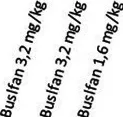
Conditioning regimen: fludarabine 30 mg/m2/day i. v. over 30 min (total 180 mg/m2). Busulfan 3,2/1,6 mg/kg body weight/d i. v. once daily over 3 h (total dose 8 mg/kg body weight) without busulfan kinetics/targeted AUC. Anti-thymocyte globulin (ATG, Grafalon. Neovii, Switzerland) 30 mg/kg bodyweight/day i. v. over 6-12 h. Methotrexate 15 mg/kg body weight i. v. bolus on day +1 and 10 mg/kg body weight on day +3 and +6.
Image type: pathology (immunostaining)